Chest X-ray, AP view. Patient: 68 years old, sex M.
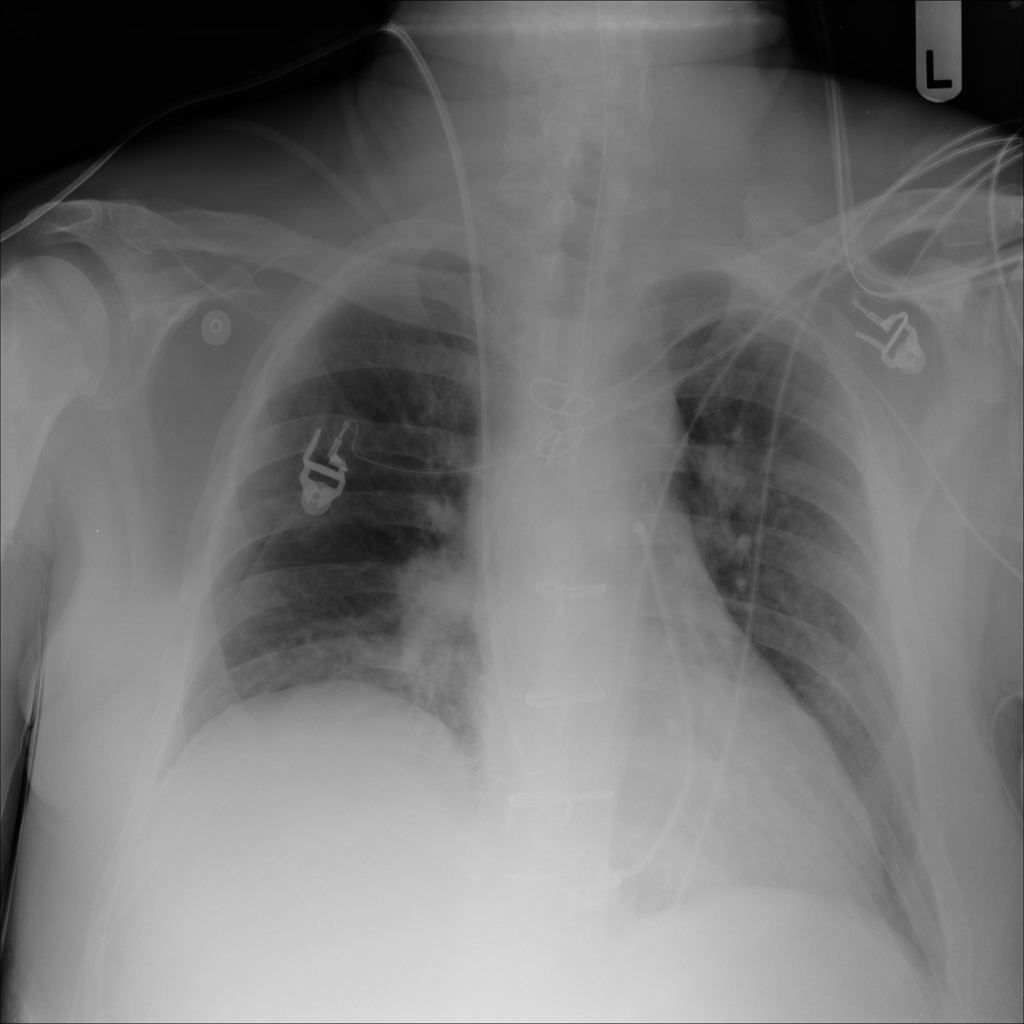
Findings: No Finding